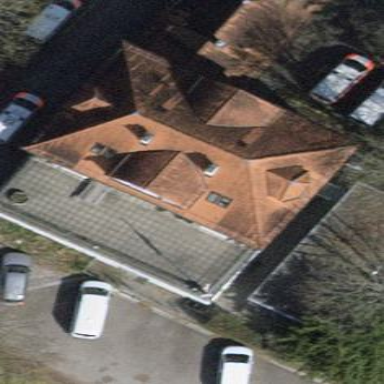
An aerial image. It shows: Police building.